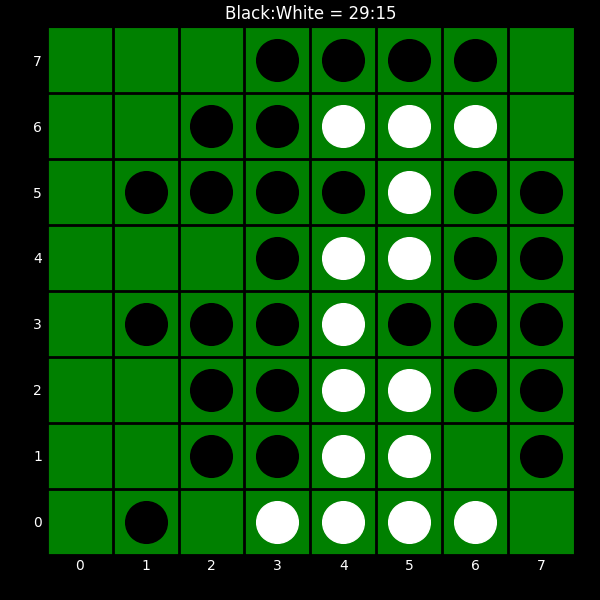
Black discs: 29
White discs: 15